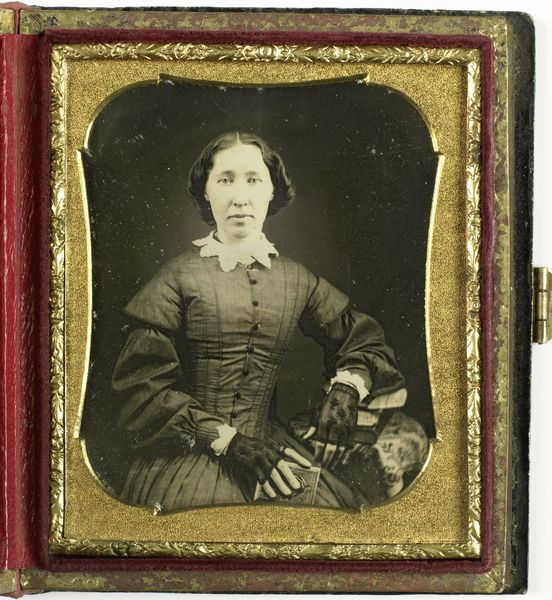
Titel: Portret van vrouw
Standort: Amsterdam
Institution: Rijksmuseum
Schlagwörter: weiß, sitzen, frau, frisur, handschuhe, kleid, nase, tisch, dame, rot, rock, gesicht, kragen, rahmen, spitze, ärmel, portrait, porträt, gold, sessel, mutter, tochter, brosche, hübsch, mittelscheitel, scheitel, schultern, taille, bilderrahmen, sepia, tischchen, knöpfe, foto, fotografie, buch, ehefrau, photo, spitzenkragen, runder tisch, rundes tioschchen, rundes tischchen, genöpft, fingerlos